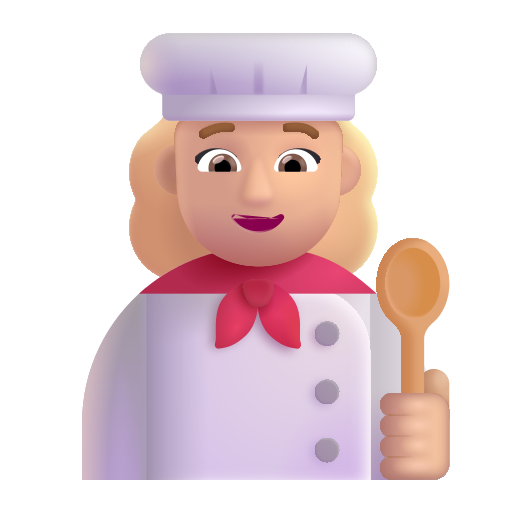
woman cook color  light